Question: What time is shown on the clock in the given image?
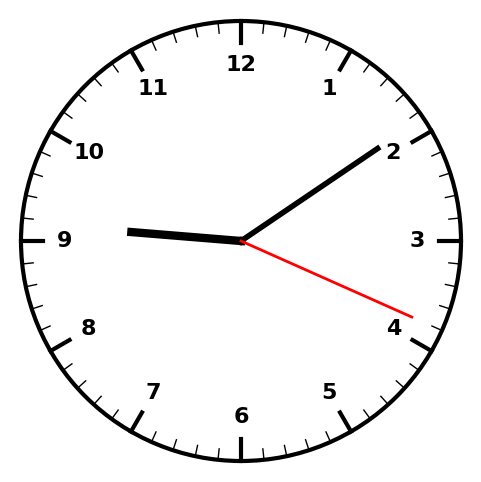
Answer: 09:09:19